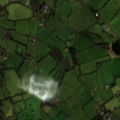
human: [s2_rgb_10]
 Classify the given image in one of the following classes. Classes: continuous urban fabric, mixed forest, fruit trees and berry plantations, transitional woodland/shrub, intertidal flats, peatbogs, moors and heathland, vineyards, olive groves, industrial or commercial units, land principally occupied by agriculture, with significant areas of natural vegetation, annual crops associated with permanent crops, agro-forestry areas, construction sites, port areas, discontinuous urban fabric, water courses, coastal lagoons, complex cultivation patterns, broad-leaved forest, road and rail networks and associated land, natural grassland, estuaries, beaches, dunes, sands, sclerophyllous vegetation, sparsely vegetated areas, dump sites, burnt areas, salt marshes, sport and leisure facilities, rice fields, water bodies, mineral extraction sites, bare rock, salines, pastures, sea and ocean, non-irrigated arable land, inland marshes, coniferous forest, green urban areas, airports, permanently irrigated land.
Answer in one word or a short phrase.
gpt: pastures, land principally occupied by agriculture, with significant areas of natural vegetation